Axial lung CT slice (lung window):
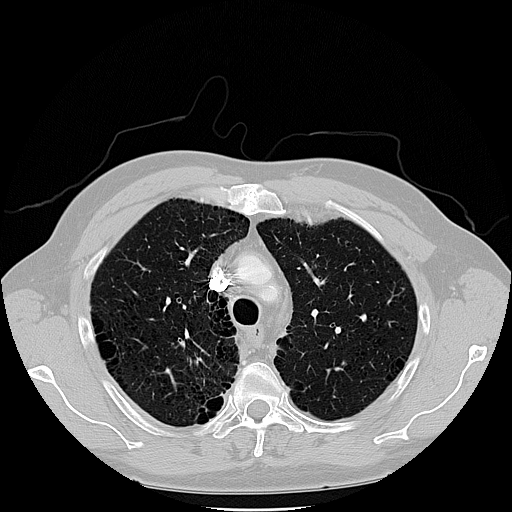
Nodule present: no